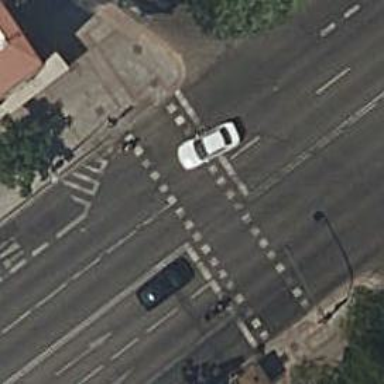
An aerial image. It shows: Traffic signals at road crossing.